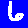
Digit: 6